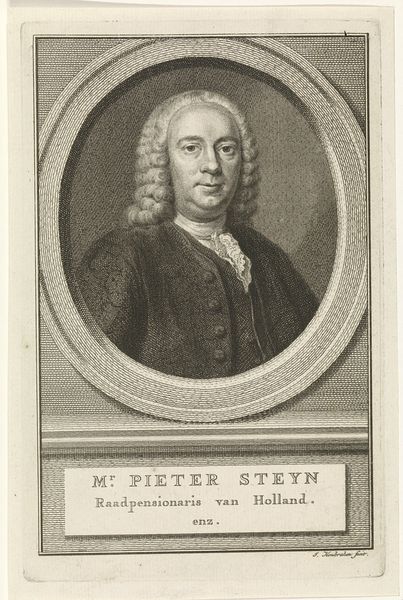
Titel: Portret van Pieter Steijn
Künstler: Jacob Houbraken
Standort: Amsterdam
Institution: Rijksmuseum
Schlagwörter: mann, holland, portrait, mantel, oval, perücke, stich, kupferstich, pieter, steyn